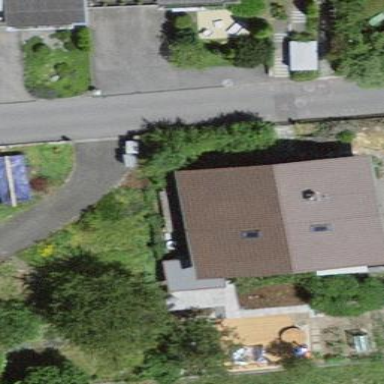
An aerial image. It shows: Residential building.